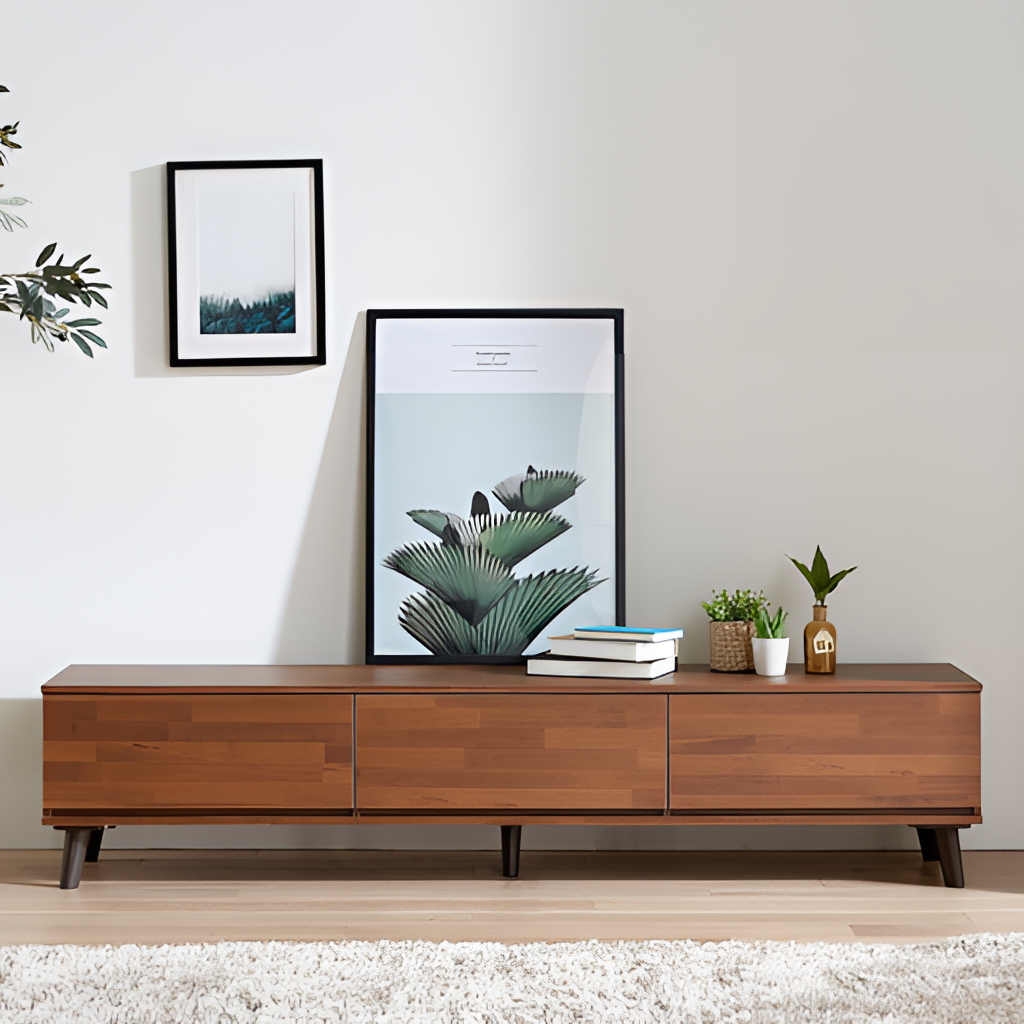
living room, wood media console, wood flooring, with plank pattern, white paint wallpaper, with solid pattern, modern